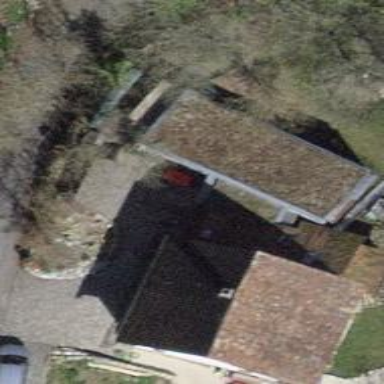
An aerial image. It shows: Garage.